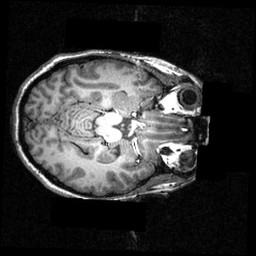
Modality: T1w
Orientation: axial
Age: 26
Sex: female
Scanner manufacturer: siemens
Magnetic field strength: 3.951 T
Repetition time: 1.5 s
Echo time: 0.00335 s